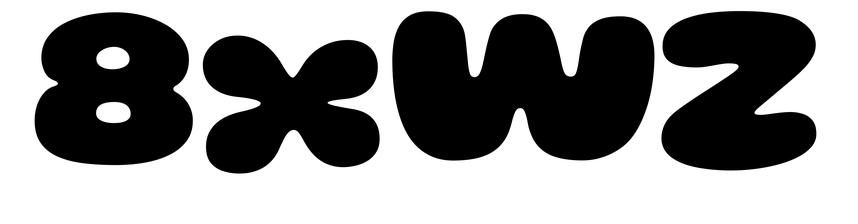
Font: Gluten_Black